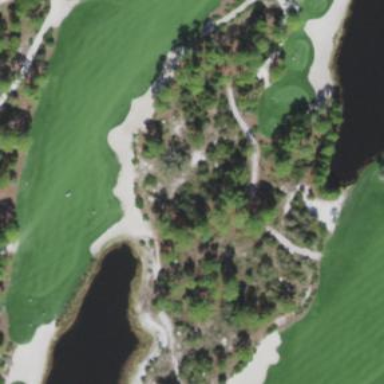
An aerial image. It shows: Sand bunker on golf course.